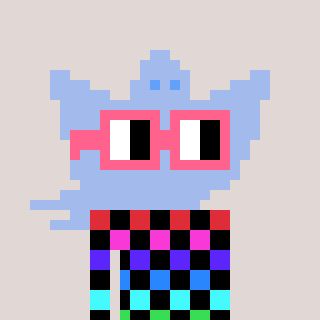
a pixel art character with square pink glasses, a ghost-B-shaped head and a grayscale-colored body on a warm background